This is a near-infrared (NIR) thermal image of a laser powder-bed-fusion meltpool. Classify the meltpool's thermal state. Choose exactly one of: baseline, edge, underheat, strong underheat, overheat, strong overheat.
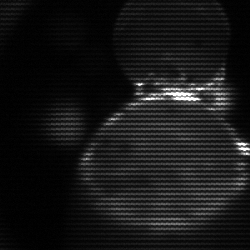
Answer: edge